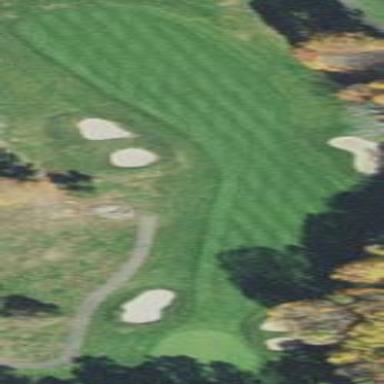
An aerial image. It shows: Golf fairway in the image.